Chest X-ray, PA view. Patient: 14 years old, sex M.
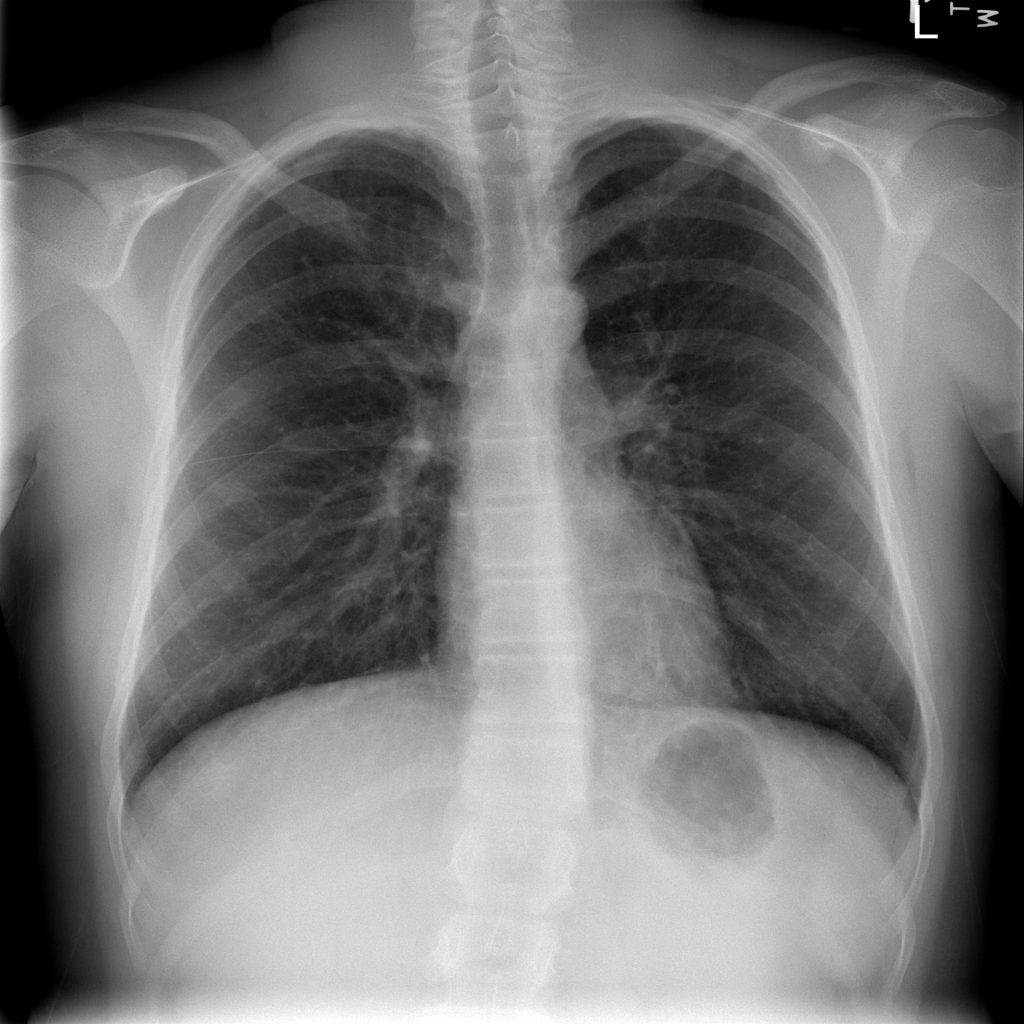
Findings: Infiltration